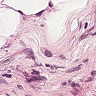
Metastatic tissue present: no